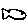
Label: fish